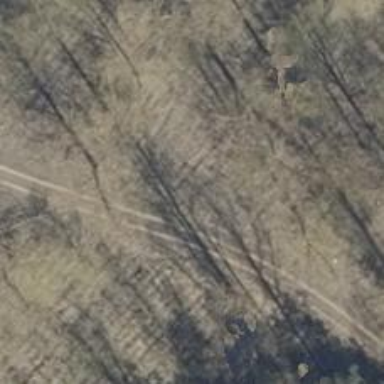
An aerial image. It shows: Grass track road with grade3 tracktype.